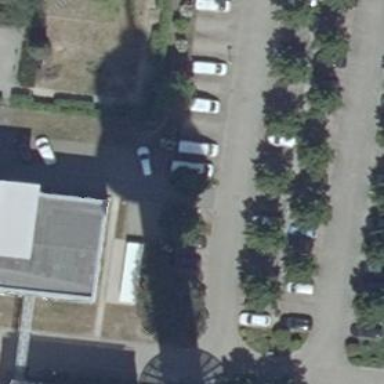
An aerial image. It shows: Parking area with surface.